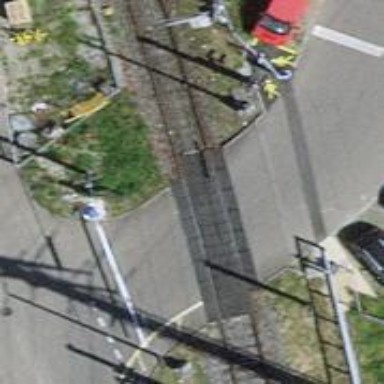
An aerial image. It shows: Full barrier level crossing on railway.